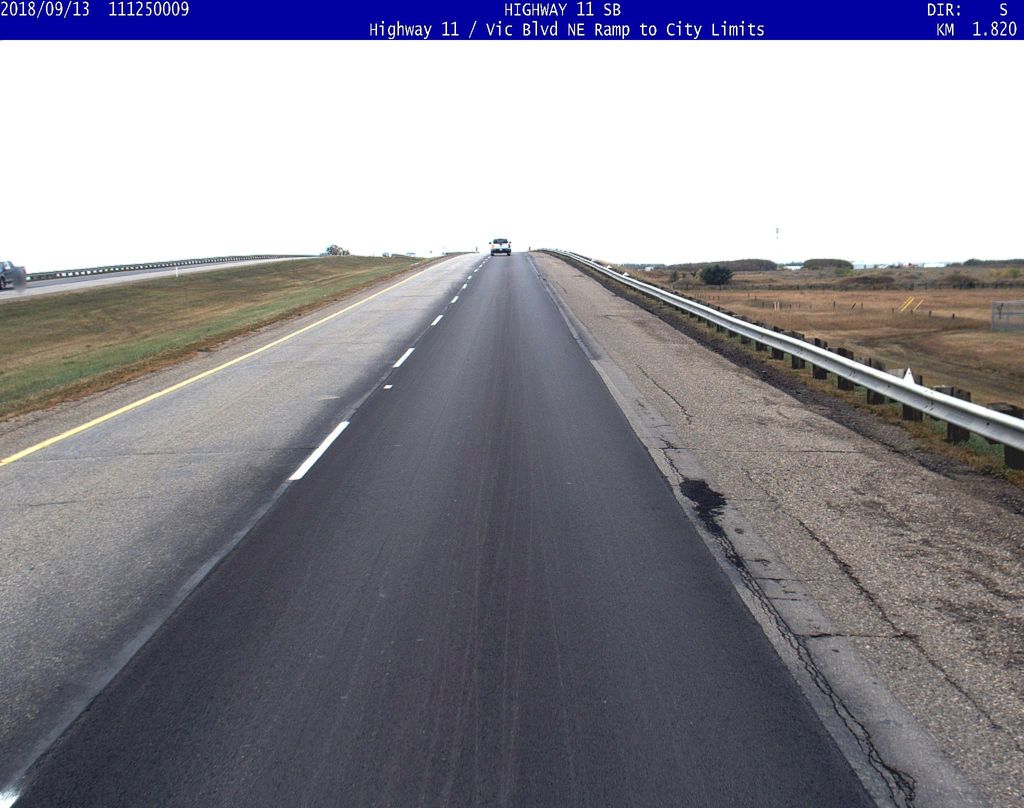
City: saskatoon